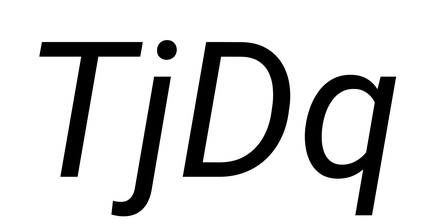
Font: Roboto-Italic_Italic